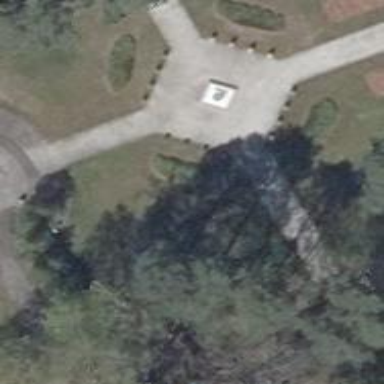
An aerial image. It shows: Historic memorial.